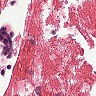
Metastatic tissue present: no